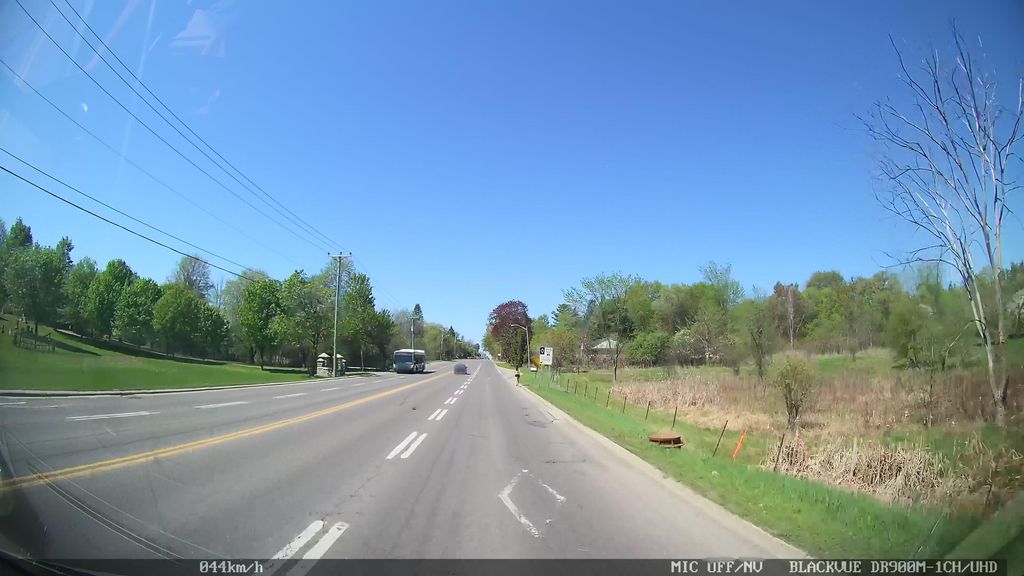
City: ottawa-gatineau